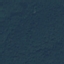
Label: Forest